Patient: sex M, age 30
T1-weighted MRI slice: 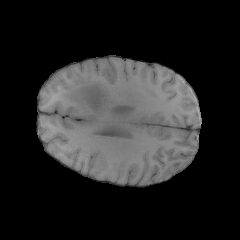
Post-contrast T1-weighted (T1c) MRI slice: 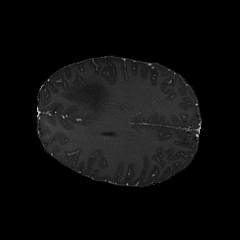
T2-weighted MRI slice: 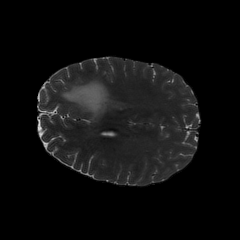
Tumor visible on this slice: yes
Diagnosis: Astrocytoma, IDH-mutant
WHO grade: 3